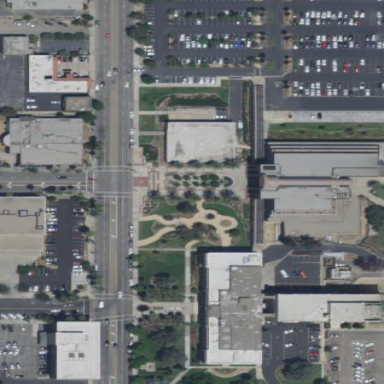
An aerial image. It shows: Public building.